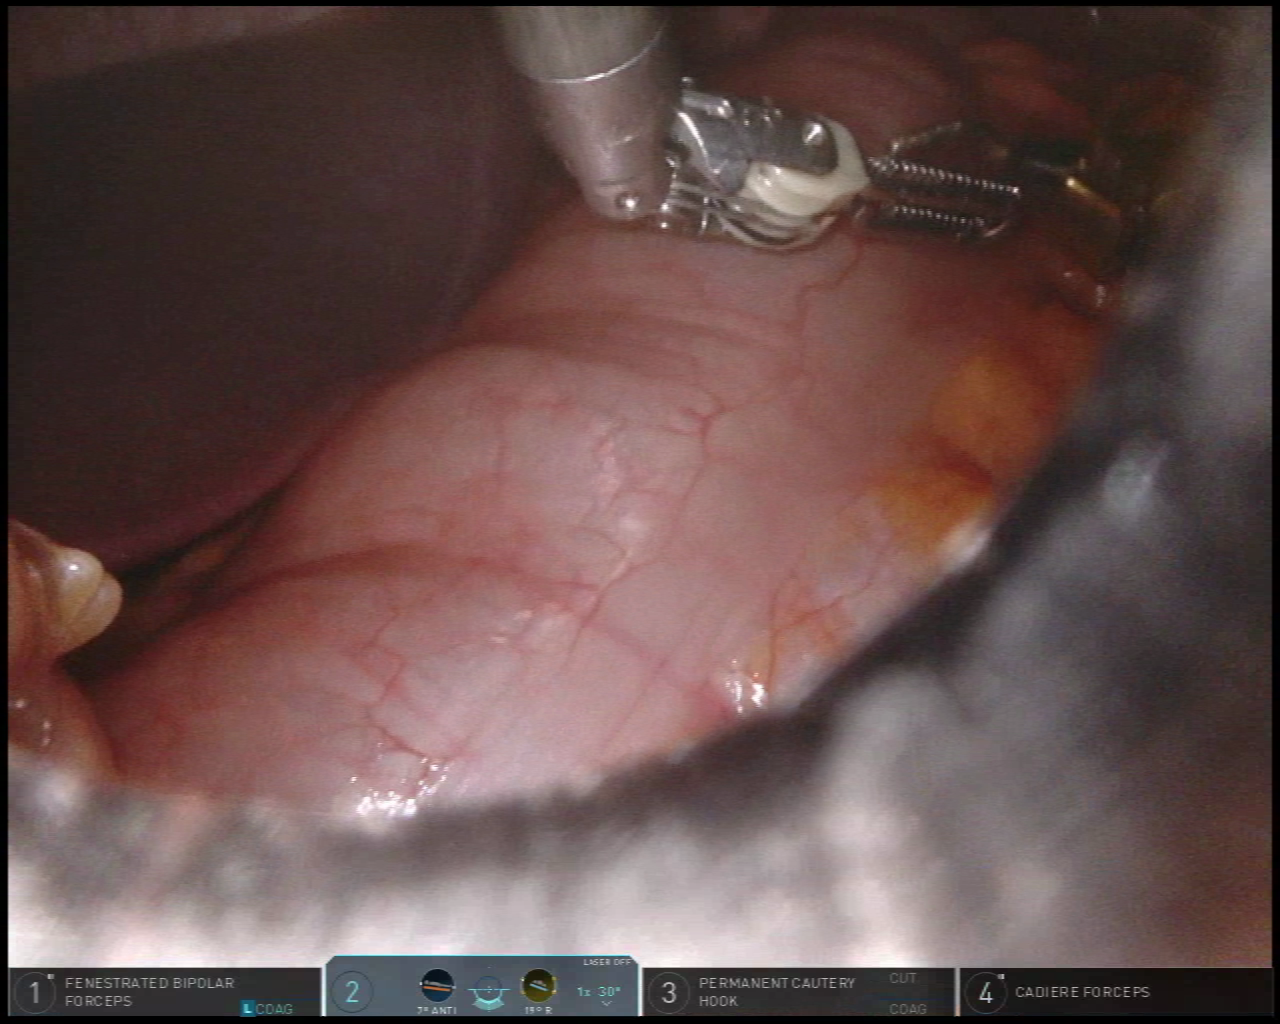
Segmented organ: liver
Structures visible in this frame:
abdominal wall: yes
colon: yes
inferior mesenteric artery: no
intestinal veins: no
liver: yes
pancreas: no
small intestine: no
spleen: no
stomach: no
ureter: no
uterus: no
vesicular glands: no